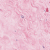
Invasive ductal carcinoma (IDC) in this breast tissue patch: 0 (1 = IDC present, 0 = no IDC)